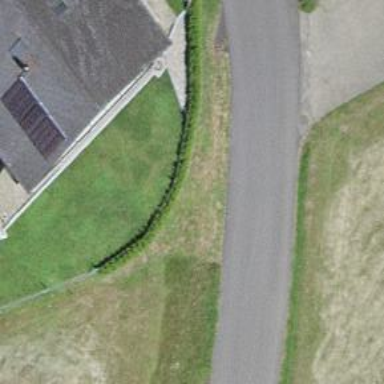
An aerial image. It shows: Hedge acting as barrier.